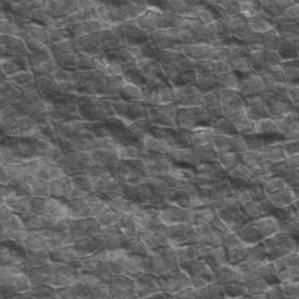
Label: frost